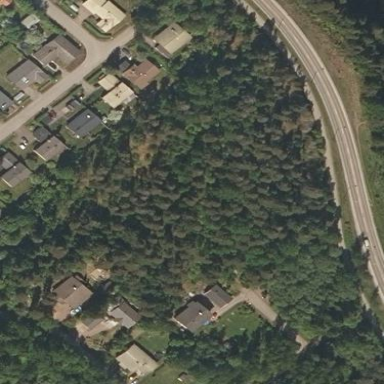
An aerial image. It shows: Woodland with evergreen needle-leaved trees.